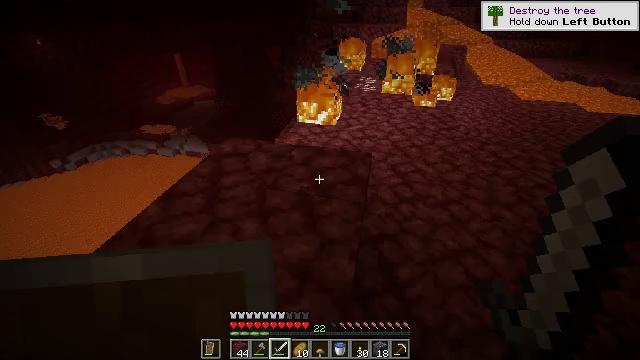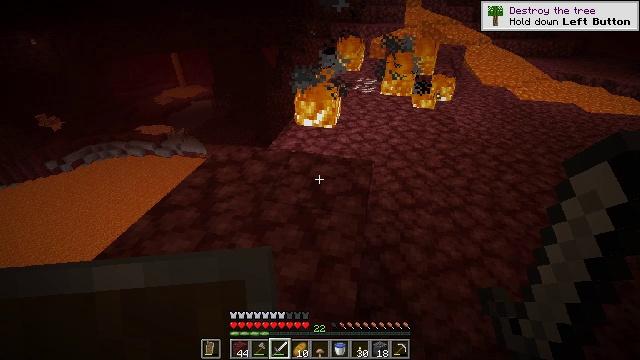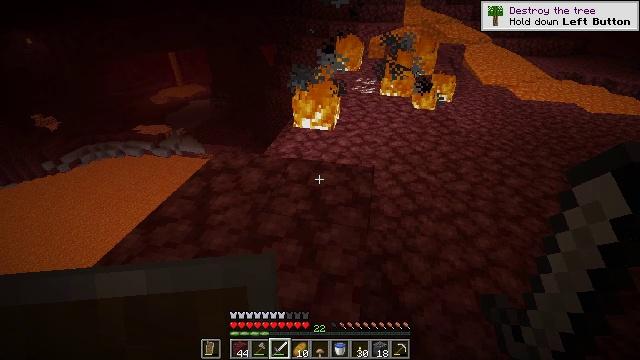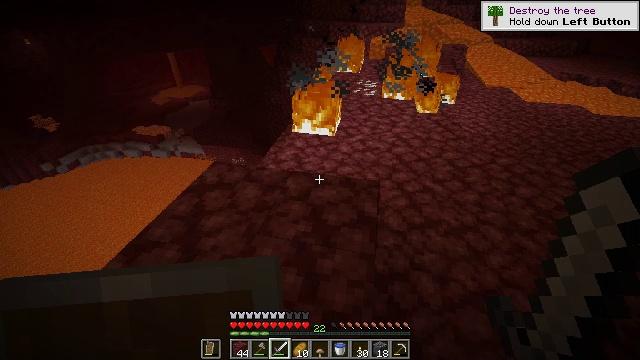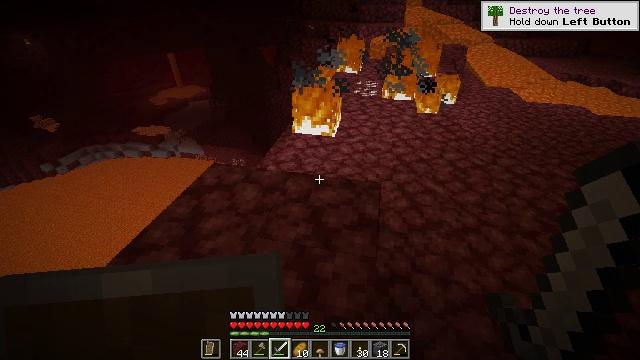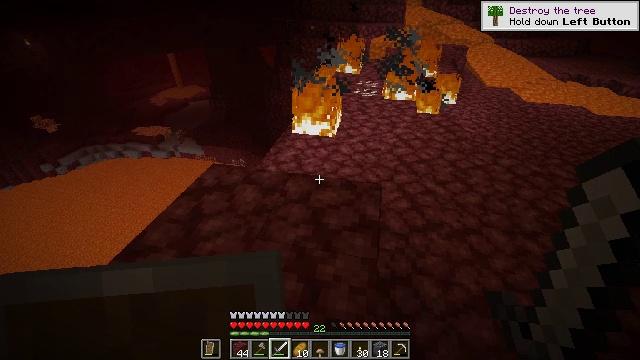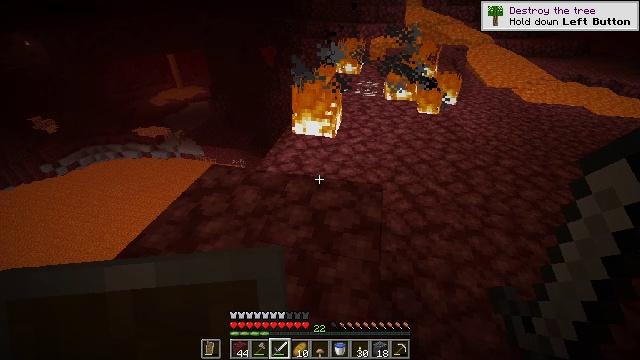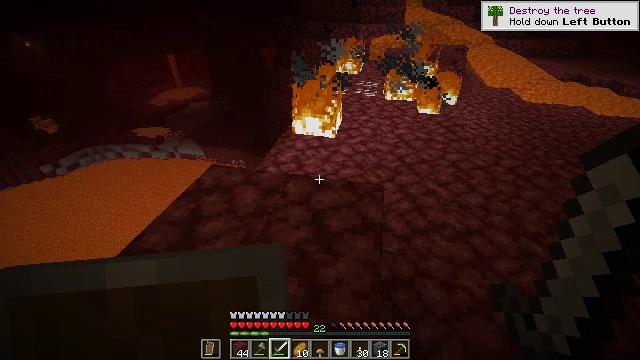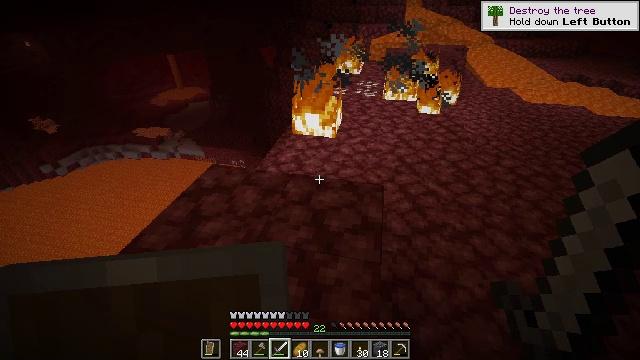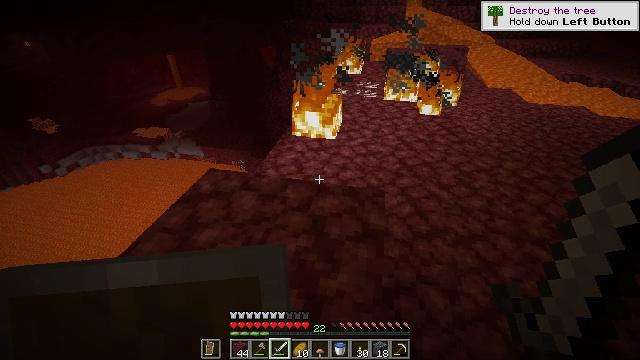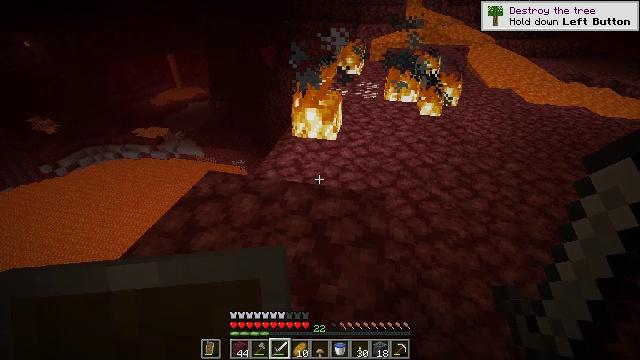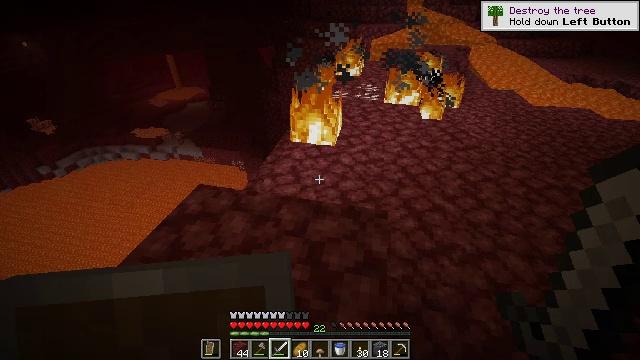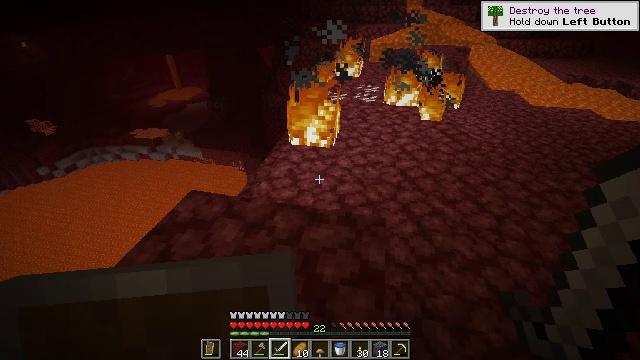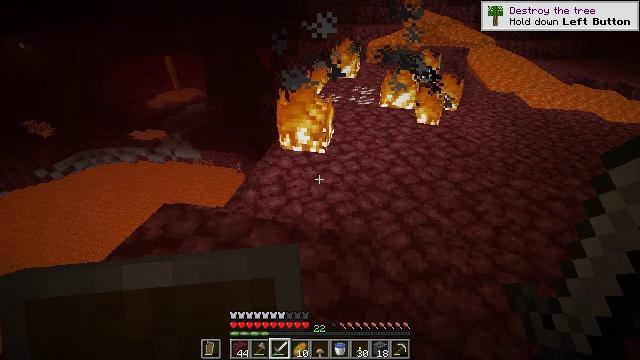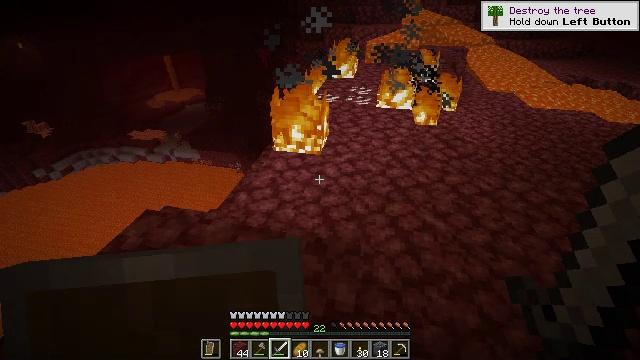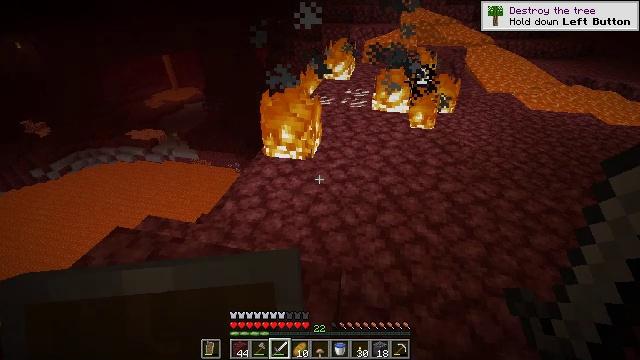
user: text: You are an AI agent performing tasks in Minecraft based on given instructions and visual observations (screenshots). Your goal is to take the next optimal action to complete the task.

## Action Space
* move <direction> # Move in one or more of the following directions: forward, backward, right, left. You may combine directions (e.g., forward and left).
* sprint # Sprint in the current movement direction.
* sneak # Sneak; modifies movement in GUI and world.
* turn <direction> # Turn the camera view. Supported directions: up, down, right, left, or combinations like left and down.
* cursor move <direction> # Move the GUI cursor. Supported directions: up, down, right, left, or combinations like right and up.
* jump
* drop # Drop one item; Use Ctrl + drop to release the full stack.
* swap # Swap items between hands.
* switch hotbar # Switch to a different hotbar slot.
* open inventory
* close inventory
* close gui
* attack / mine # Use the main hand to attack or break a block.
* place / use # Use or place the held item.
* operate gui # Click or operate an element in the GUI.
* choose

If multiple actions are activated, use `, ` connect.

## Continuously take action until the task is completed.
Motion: motion action
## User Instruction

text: Remove the fire source.
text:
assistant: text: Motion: move forward
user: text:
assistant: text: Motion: move forward
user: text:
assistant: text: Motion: no_op
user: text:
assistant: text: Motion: no_op
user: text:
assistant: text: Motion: no_op
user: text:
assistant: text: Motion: no_op
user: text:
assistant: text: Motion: no_op
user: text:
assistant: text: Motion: no_op
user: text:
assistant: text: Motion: move forward
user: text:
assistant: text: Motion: move forward
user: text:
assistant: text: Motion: move forward and move right
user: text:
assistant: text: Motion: move forward and move right
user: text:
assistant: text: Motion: move forward and move right
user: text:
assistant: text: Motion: move forward and move right
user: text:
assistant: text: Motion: move forward and move right
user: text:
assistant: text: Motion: move forward
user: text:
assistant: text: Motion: move forward, turn up
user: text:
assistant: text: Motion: move forward
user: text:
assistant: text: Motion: move forward
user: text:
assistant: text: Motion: move forward
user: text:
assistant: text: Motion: move forward, turn left
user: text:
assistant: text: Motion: move forward, turn left
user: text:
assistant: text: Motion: move forward
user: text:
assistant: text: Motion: move forward, attack / mine
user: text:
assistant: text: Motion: move forward, attack / mine
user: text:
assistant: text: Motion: move forward, turn down, attack / mine
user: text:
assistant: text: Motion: move forward, turn down
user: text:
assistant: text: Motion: move forward, turn down
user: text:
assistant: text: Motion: no_op